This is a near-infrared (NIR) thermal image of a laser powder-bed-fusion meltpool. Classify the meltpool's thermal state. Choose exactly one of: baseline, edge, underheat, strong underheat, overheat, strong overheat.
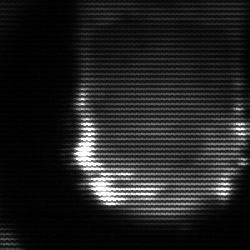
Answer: baseline